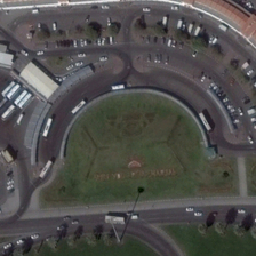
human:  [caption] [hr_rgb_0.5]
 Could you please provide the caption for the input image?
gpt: all types of cars parked conveniently communication.

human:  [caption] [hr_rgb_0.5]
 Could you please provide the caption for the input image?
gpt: the lawn unique semicircle .

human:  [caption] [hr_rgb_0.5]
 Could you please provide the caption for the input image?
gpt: All kinds of vehicles are convenient for communication.

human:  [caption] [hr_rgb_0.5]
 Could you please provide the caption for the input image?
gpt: All kinds of cars parking convenient communication.

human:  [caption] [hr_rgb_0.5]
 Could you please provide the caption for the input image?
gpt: Various means of transportation